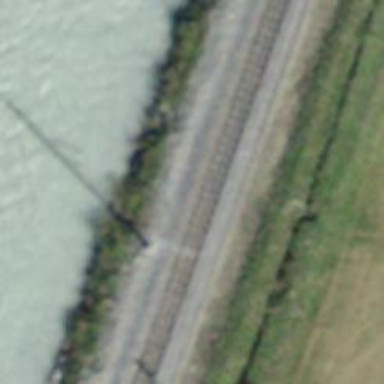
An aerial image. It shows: Catenary mast for power lines.